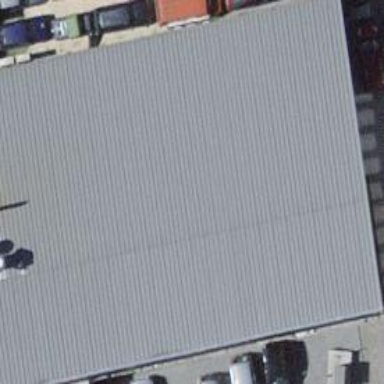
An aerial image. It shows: Commercial building.